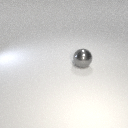
large gray metal sphere